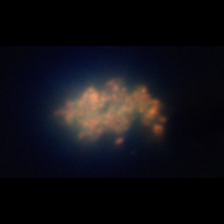
Taxon: Unknown_detritus
Group: Unknown